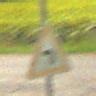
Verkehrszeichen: KurveLinks
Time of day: Midday
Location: Outdoor (RoadRail)
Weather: PartlyCloudy
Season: NotSpecified
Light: Natural